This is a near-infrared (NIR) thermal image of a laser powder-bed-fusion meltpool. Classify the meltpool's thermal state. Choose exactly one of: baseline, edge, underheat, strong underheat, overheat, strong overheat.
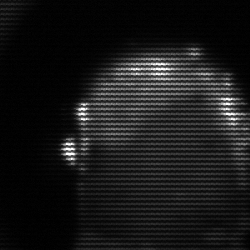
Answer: baseline